Question: I have cairo+rsvg rendering a .svg file in pygame. But the color channels are wrong.
testing with <URL>
But image is:

I believe I have my RGBA channel order swapped, (He's pink, not yellow). but am not clear on how it works. Here's my code, (which otherwise is rendering right.)
Maybe 'pygame.display.set_mode(...)' or 'pygame.image.frombuffer(...)' is the relevant problem?
'''
import pygame
from pygame.locals import *
import os
import cairo
import rsvg
import array
WIDTH, HEIGHT = 60,60
class Lion(object):
"""load+draw lion.svg"""
def __init__(self, file=None):
"""create surface"""
# Sprite.__init__(self)
self.screen = pygame.display.get_surface()
self.image = None
self.filename = 'lion.svg'
self.width, self.height = WIDTH, HEIGHT
def draw_svg(self):
"""draw .svg to pygame Surface"""
svg = rsvg.Handle(file= os.path.join('data', self.filename))
dim = svg.get_dimension_data()
self.width , self.height = dim[0], dim[1]
data = array.array('c', chr(0) * self.width * self.height * 4 )
cairo_surf= cairo.ImageSurface.create_for_data( data,
cairo.FORMAT_ARGB32, self.width, self.height, self.width * 4 )
ctx = cairo.Context(cairo_surf)
svg.render_cairo(ctx)
self.image = pygame.image.frombuffer(data.tostring(), (self.width,self.height), "ARGB")
def draw(self):
"""draw to screen"""
if self.image is None: self.draw_svg()
self.screen.blit(self.image, Rect(200,200,0,0))
class GameMain(object):
"""game Main entry point. handles intialization of game and graphics, as well as game loop"""
done = False
color_bg = Color('black') # or also: Color(50,50,50) , or: Color('#fefefe')
def __init__(self, width=800, height=600):
pygame.init()
self.width, self.height = width, height
self.screen = pygame.display.set_mode(( self.width, self.height ))
# self.screen = pygame.display.set_mode(( self.width, self.height ),0,32) # 32bpp for format 0x00rrggbb
# fps clock, limits max fps
self.clock = pygame.time.Clock()
self.limit_fps = True
self.fps_max = 40
self.lion = Lion()
def main_loop(self):
while not self.done:
# get input
self.handle_events()
self.draw()
# cap FPS if: limit_fps == True
if self.limit_fps: self.clock.tick( self.fps_max )
else: self.clock.tick()
def draw(self):
"""draw screen"""
self.screen.fill( self.color_bg )
self.lion.draw()
pygame.display.flip()
def handle_events(self):
"""handle events: keyboard, mouse, etc."""
events = pygame.event.get()
for event in events:
if event.type == pygame.QUIT: self.done = True
# event: keydown
elif event.type == KEYDOWN:
if event.key == K_ESCAPE: self.done = True
if __name__ == "__main__":
print """Keys:
ESC = quit
"""
game = GameMain()
game.main_loop()
'''
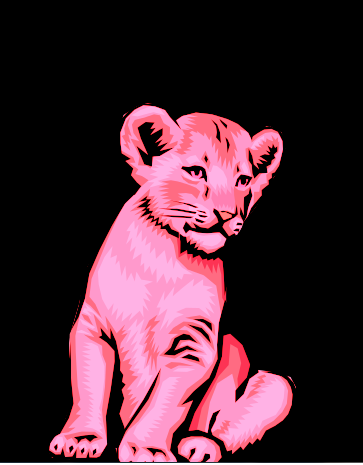
Answer: Indeed - the byte order for each channel is different from cairo to pygame.
You can either juggle with the array before converting it to a string, to post the data in the correct order for pygame (you'd have to swap the green and blue data for each pixel) - or use
an aditional dependency: Python's PIL, to properly handle the different data at native speeds.
There is an snippet for that in pygame's site:
'''
def bgra_surf_to_rgba_string(cairo_surface):
# We use PIL to do this
img = Image.frombuffer(
'RGBA', (cairo_surface.get_width(),
cairo_surface.get_height()),
cairo_surface.get_data(), 'raw', 'BGRA', 0, 1)
return img.tostring('raw', 'RGBA', 0, 1)
...
# On little-endian machines (and perhaps big-endian, who knows?),
# Cairo's ARGB format becomes a BGRA format. PyGame does not accept
# BGRA, but it does accept RGBA, which is why we have to convert the
# surface data. You can check what endian-type you have by printing
# out sys.byteorder
data_string = bgra_surf_to_rgba_string(cairo_surface)
# Create PyGame surface
pygame_surface = pygame.image.frombuffer(
data_string, (width, height), 'RGBA')
'''
Check the whole recipe at: <URL>
If you don't want to add an aditional dependence (PIL in this case), Python's native arrays allows slice assignment - with those it is possible to swap the data of your blue and green channels at native speeds - try this swapping (may need some tunning :-) this is what worked for me after loading your image above as a png file, not from a cairo context )
'''
def draw_svg(self):
"""draw .svg to pygame Surface"""
svg = rsvg.Handle(file= os.path.join('data', self.filename))
dim = svg.get_dimension_data()
self.width , self.height = dim[0], dim[1]
data = array.array('c', chr(0) * self.width * self.height * 4 )
cairo_surf= cairo.ImageSurface.create_for_data( data,
cairo.FORMAT_ARGB32, self.width, self.height, self.width * 4 )
ctx = cairo.Context(cairo_surf)
blue = data[1::4]
green = data[3::4]
data[1::4] = green
data[3::4] = blue
svg.render_cairo(ctx)
self.image = pygame.image.frombuffer(data.tostring(), (self.width,self.height), "ARGB")
'''